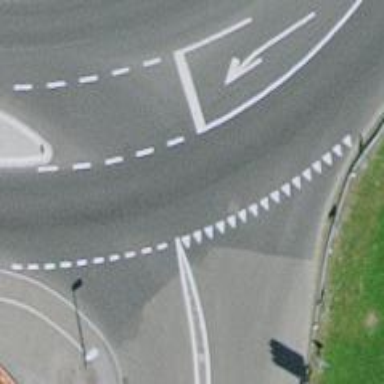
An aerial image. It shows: Road with "give way" sign.